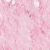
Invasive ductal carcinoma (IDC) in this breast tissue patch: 0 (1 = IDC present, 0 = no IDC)